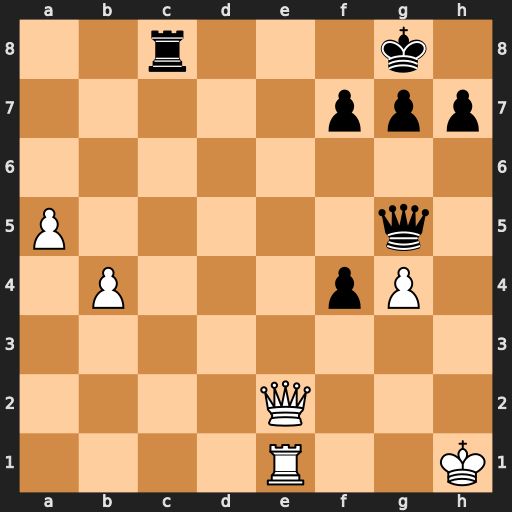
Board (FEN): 2r3k1/5ppp/8/P5q1/1P3pP1/8/4Q3/4R2K
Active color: w
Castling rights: -
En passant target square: -
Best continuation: Qe8+ Rxe8 Rxe8#